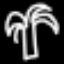
Label: palm tree